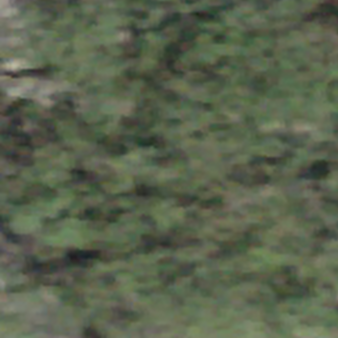
Label: other